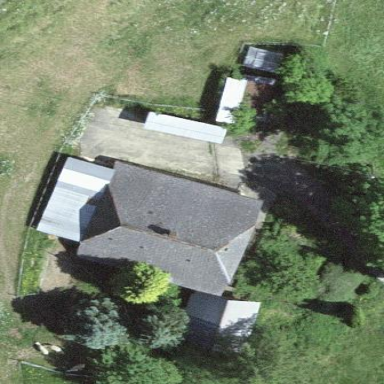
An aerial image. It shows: Farm building.